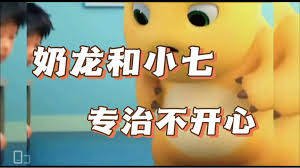
Label: nailong